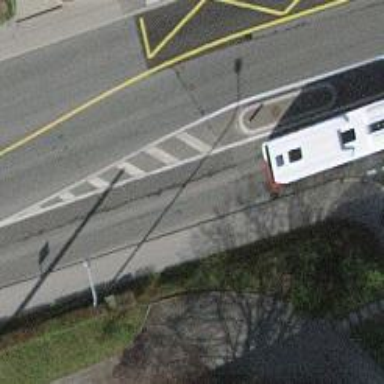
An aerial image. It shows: Bus stop for trolleybuses with designated stop position for public transport.